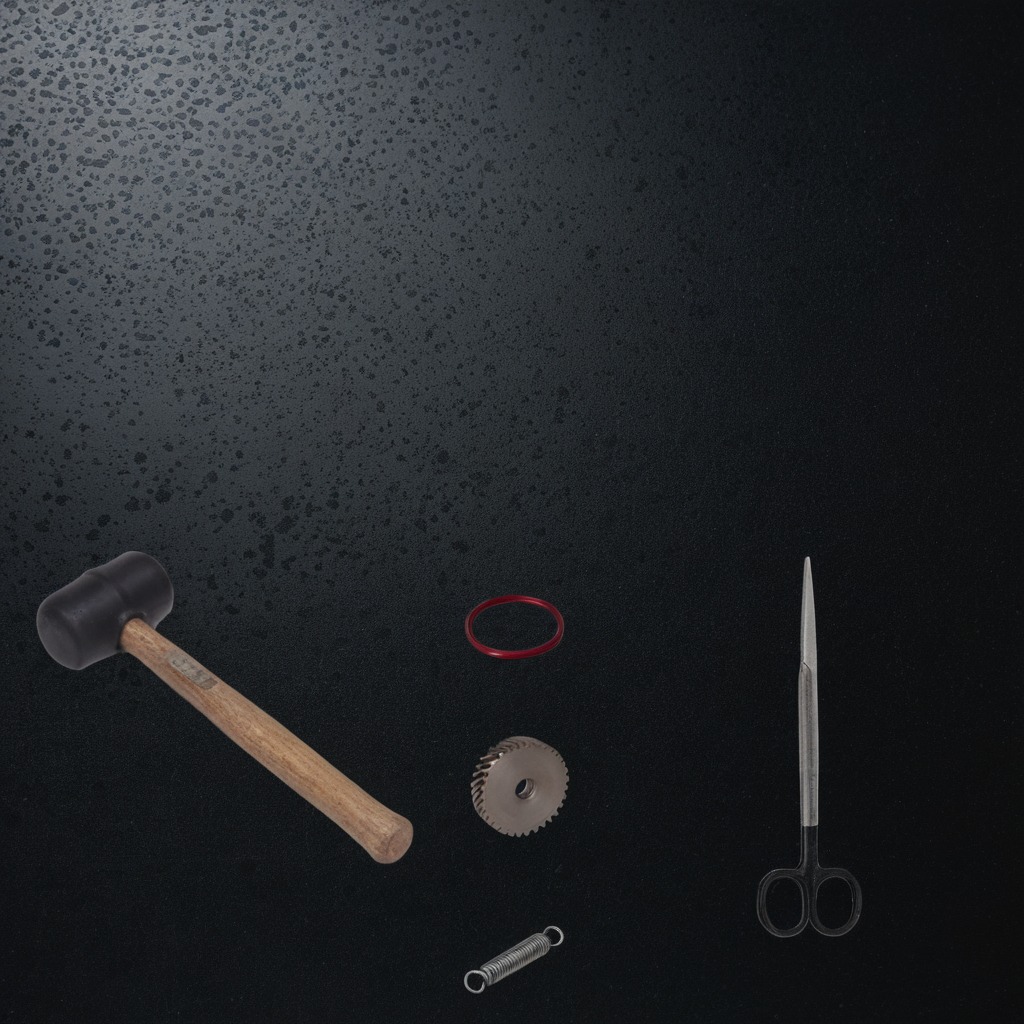
A rubber Oring, a steel gear with teeth, a hammer, a coiled metal spring, and a pair of scissors are lying on the granite tabletop.